Question: I'm workin on opencart 2.1.0.1 with custom design with Paypal express option install evrything is working good, but when go to site of payppal to pay your order the paypal show next to delyvery time price 4$ and collect this 4$ with total price. Can someone say me from where is this error . I think this thing happens because there is some mistake with baza database.
See picture down.

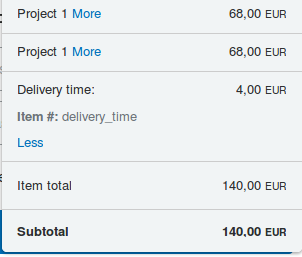
Answer: I found from where is problem, it was in database.